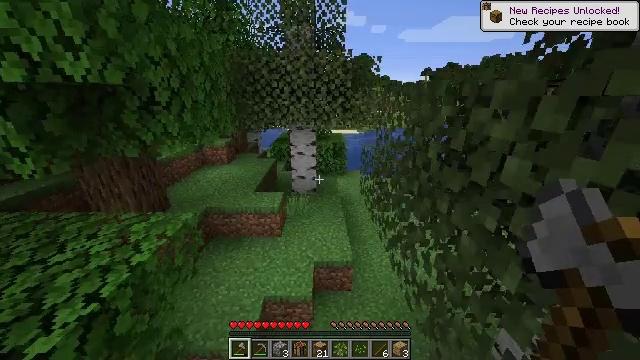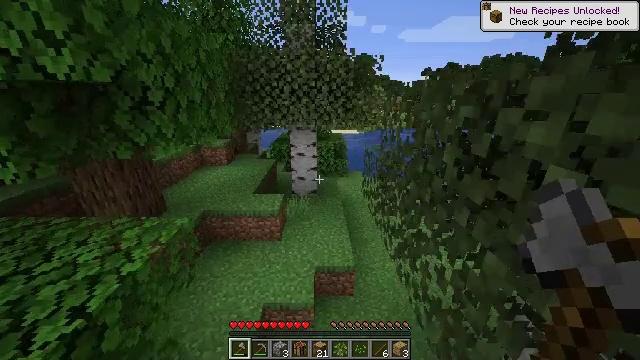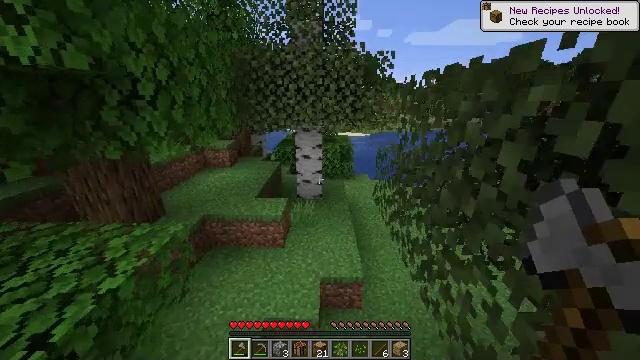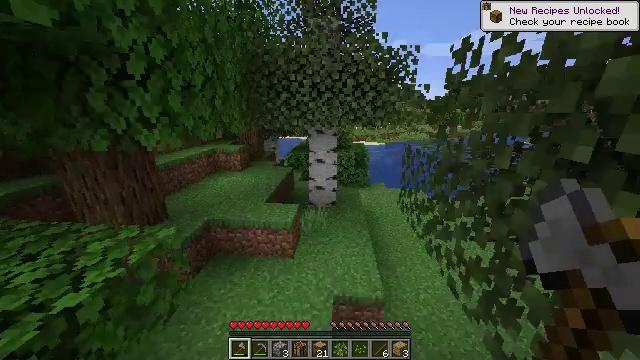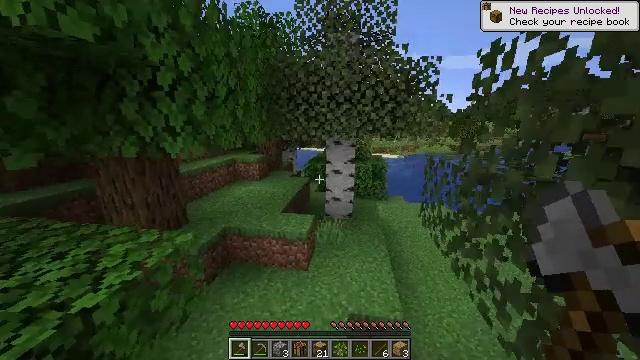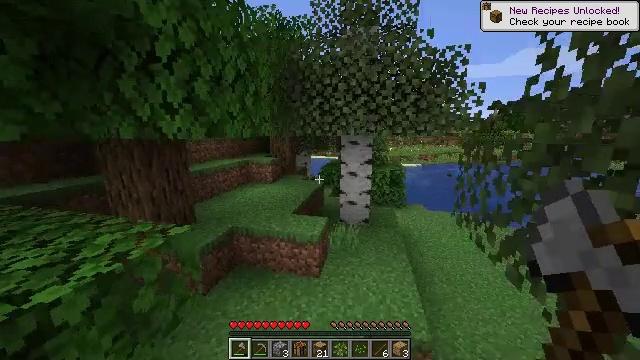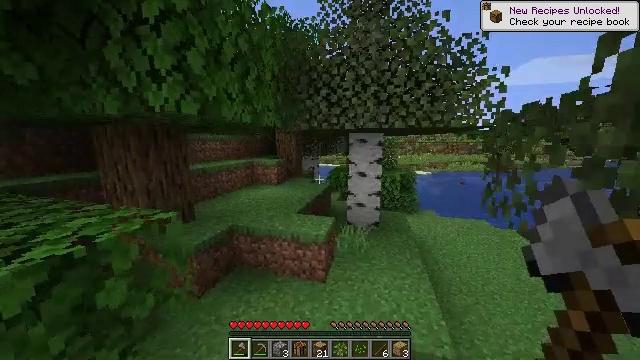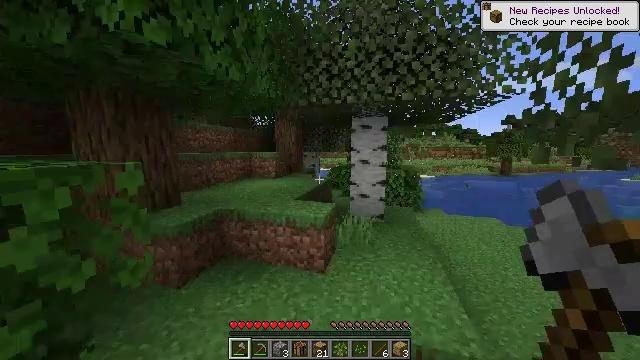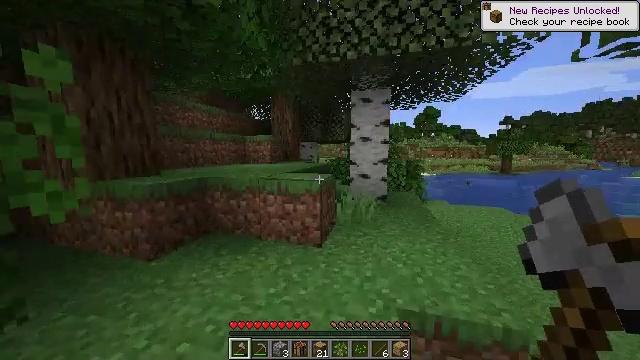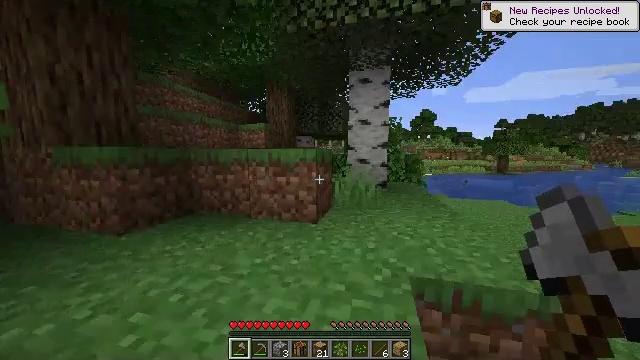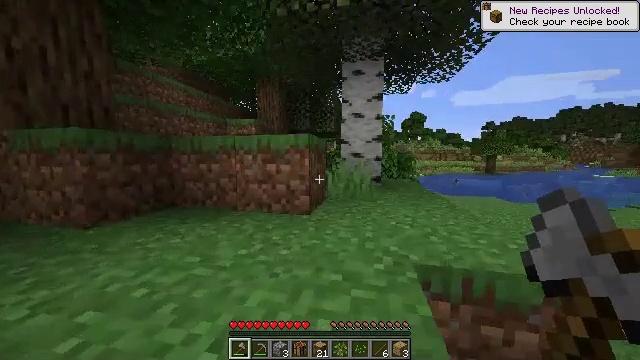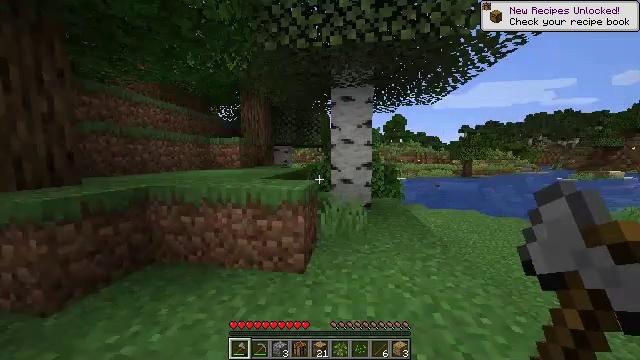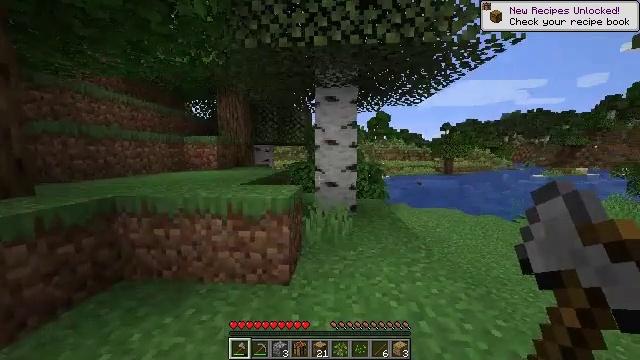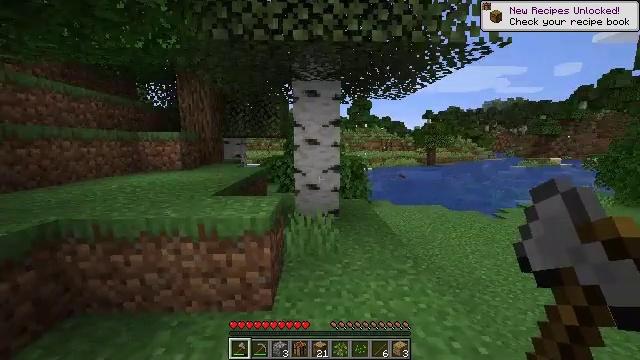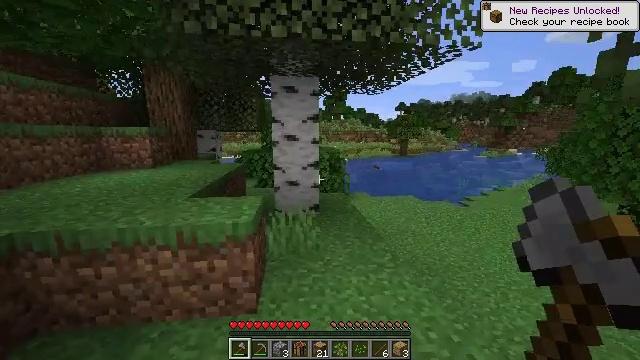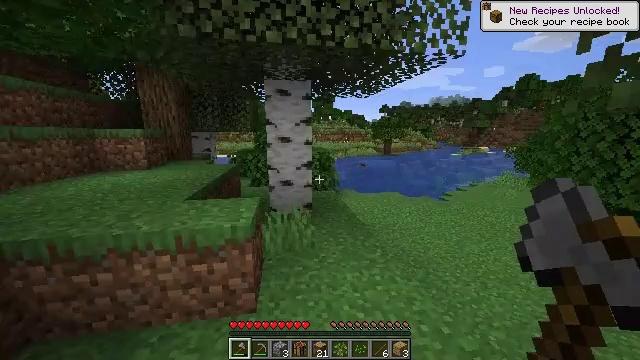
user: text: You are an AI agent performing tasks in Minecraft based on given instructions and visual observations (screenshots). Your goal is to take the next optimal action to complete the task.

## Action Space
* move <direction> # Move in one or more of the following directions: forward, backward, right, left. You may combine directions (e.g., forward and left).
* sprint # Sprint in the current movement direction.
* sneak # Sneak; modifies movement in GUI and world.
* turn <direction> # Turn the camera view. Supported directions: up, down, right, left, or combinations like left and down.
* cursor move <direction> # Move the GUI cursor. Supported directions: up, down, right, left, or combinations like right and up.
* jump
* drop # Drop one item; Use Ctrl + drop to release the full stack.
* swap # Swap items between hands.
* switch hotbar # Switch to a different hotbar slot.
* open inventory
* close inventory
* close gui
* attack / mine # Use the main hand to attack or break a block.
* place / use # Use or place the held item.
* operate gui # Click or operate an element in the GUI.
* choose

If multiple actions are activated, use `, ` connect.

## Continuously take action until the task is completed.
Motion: motion action
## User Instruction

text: Hunt a salmon.
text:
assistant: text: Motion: move forward, sprint, jump
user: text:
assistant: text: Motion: move forward, sprint, turn left, jump
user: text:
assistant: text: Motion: move forward, sprint, turn left and up, jump
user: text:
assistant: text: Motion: move forward, sprint, turn left and up, jump
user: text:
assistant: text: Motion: move forward, sprint, turn left and up, jump
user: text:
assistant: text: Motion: move forward, sprint, turn left and up, jump
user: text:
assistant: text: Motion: move forward, sprint, turn up, jump
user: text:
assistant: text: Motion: move forward, sprint, jump
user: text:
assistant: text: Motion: move forward, sprint, turn up, jump
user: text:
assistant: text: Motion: move forward, sprint, turn right, jump
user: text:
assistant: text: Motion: move forward, sprint, turn right, jump
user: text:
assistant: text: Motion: move forward, sprint, turn right, jump
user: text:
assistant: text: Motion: move forward, sprint, turn right and down, jump
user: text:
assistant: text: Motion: move forward, sprint, turn right and down, jump
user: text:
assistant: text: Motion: move forward, sprint, turn right, jump
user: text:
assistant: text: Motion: move forward, sprint, turn right, jump
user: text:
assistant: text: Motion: move forward, sprint, turn right, jump
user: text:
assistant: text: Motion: move forward, sprint, turn right, jump
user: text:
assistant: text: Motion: move forward, sprint, turn right, jump
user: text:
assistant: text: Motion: move forward, sprint, turn right, jump
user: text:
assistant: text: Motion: move forward, sprint, jump
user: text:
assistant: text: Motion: move forward, sprint, jump
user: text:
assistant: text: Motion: move forward, sprint, jump
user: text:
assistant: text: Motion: move forward, sprint, jump
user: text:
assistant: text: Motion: move forward, sprint, jump
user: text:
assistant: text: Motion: move forward, sprint, jump
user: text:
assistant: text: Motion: move forward, sprint, jump
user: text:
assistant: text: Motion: move forward, sprint, jump
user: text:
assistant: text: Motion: move forward, sprint, jump
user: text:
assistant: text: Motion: move forward, sprint, jump